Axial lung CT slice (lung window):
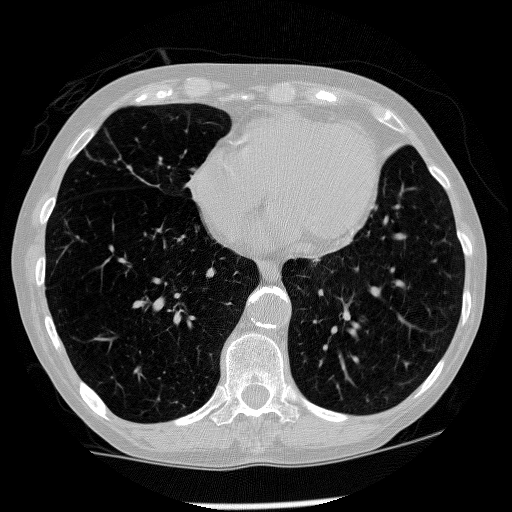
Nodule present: no